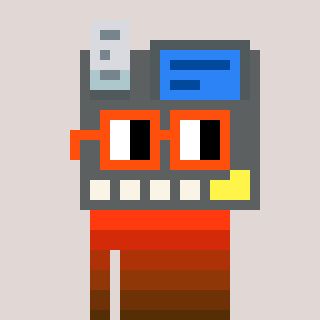
a pixel art character with square orange glasses, a cash register-shaped head and a teal-colored body on a warm background